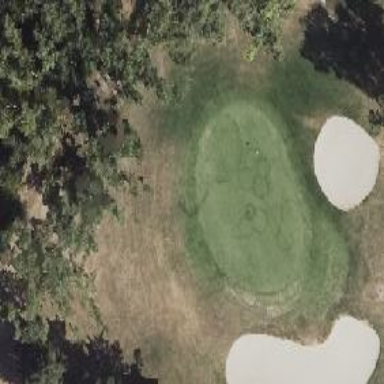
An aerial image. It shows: View of golf hole.